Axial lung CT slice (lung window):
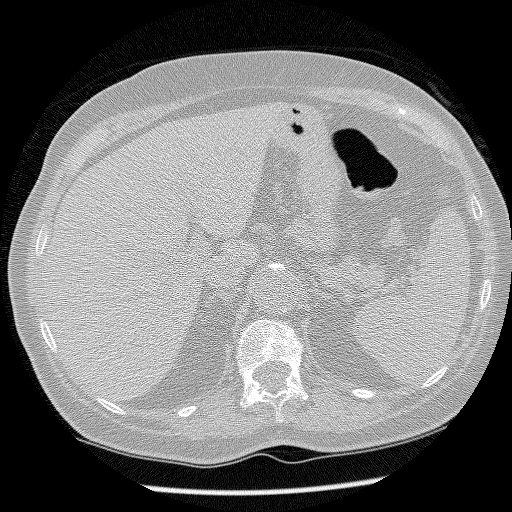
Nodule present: no